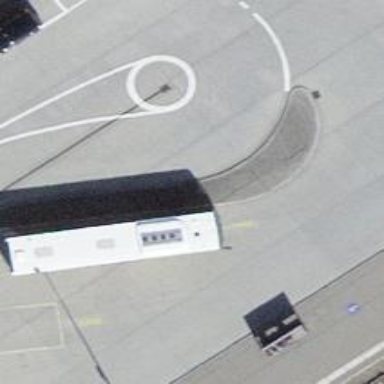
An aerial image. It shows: Bus stop with stop position for public transport.